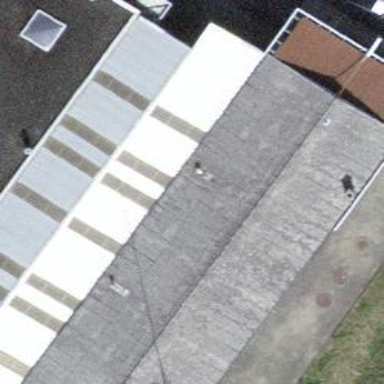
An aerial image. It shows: Car repair shop.